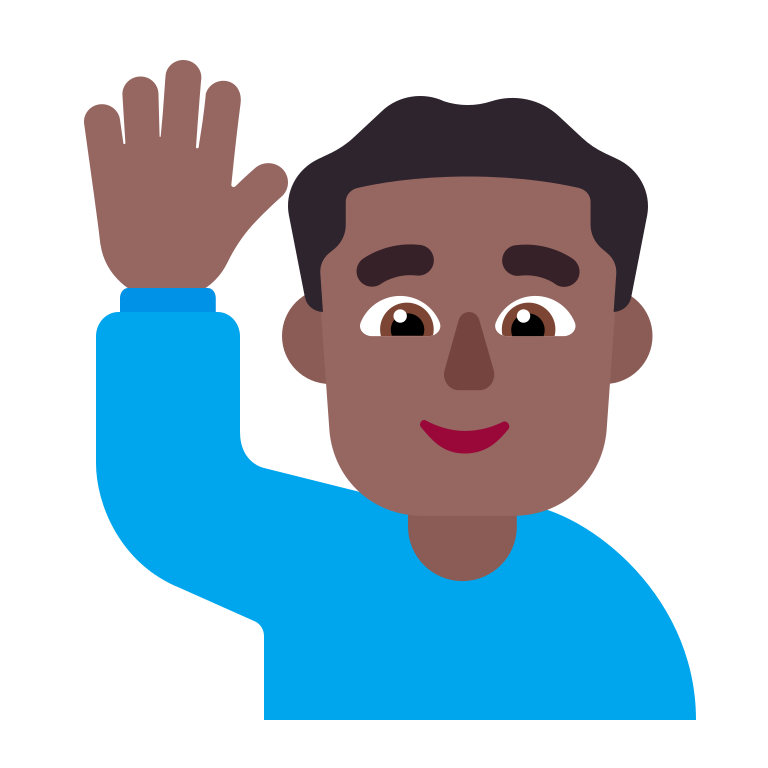
man raising hand flat  dark